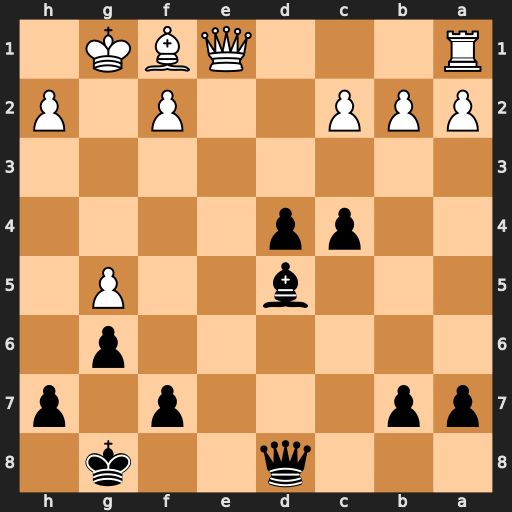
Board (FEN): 3q2k1/pp3p1p/6p1/3b2P1/2pp4/8/PPP2P1P/R3QBK1
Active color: b
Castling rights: -
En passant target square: -
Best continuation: Qxg5+ Bg2 Qxg2#